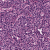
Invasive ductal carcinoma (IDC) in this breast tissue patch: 1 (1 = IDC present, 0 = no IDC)